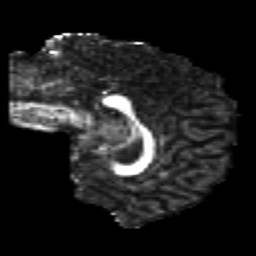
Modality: FA
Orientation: sagittal
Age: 22
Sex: male
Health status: healthy
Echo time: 0.074 s